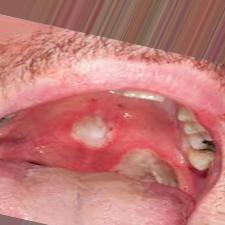
Condition: Mouth Ulcer